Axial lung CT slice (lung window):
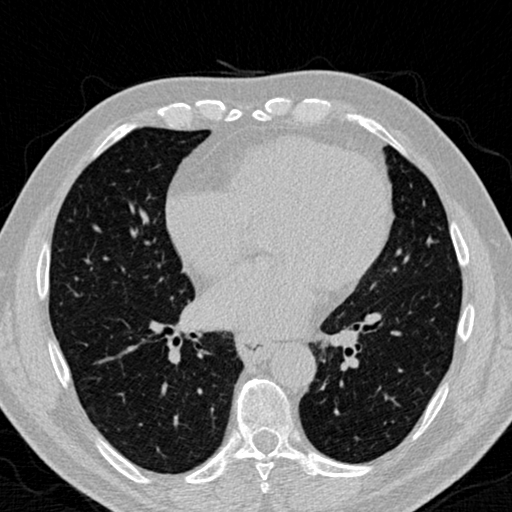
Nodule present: no